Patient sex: M
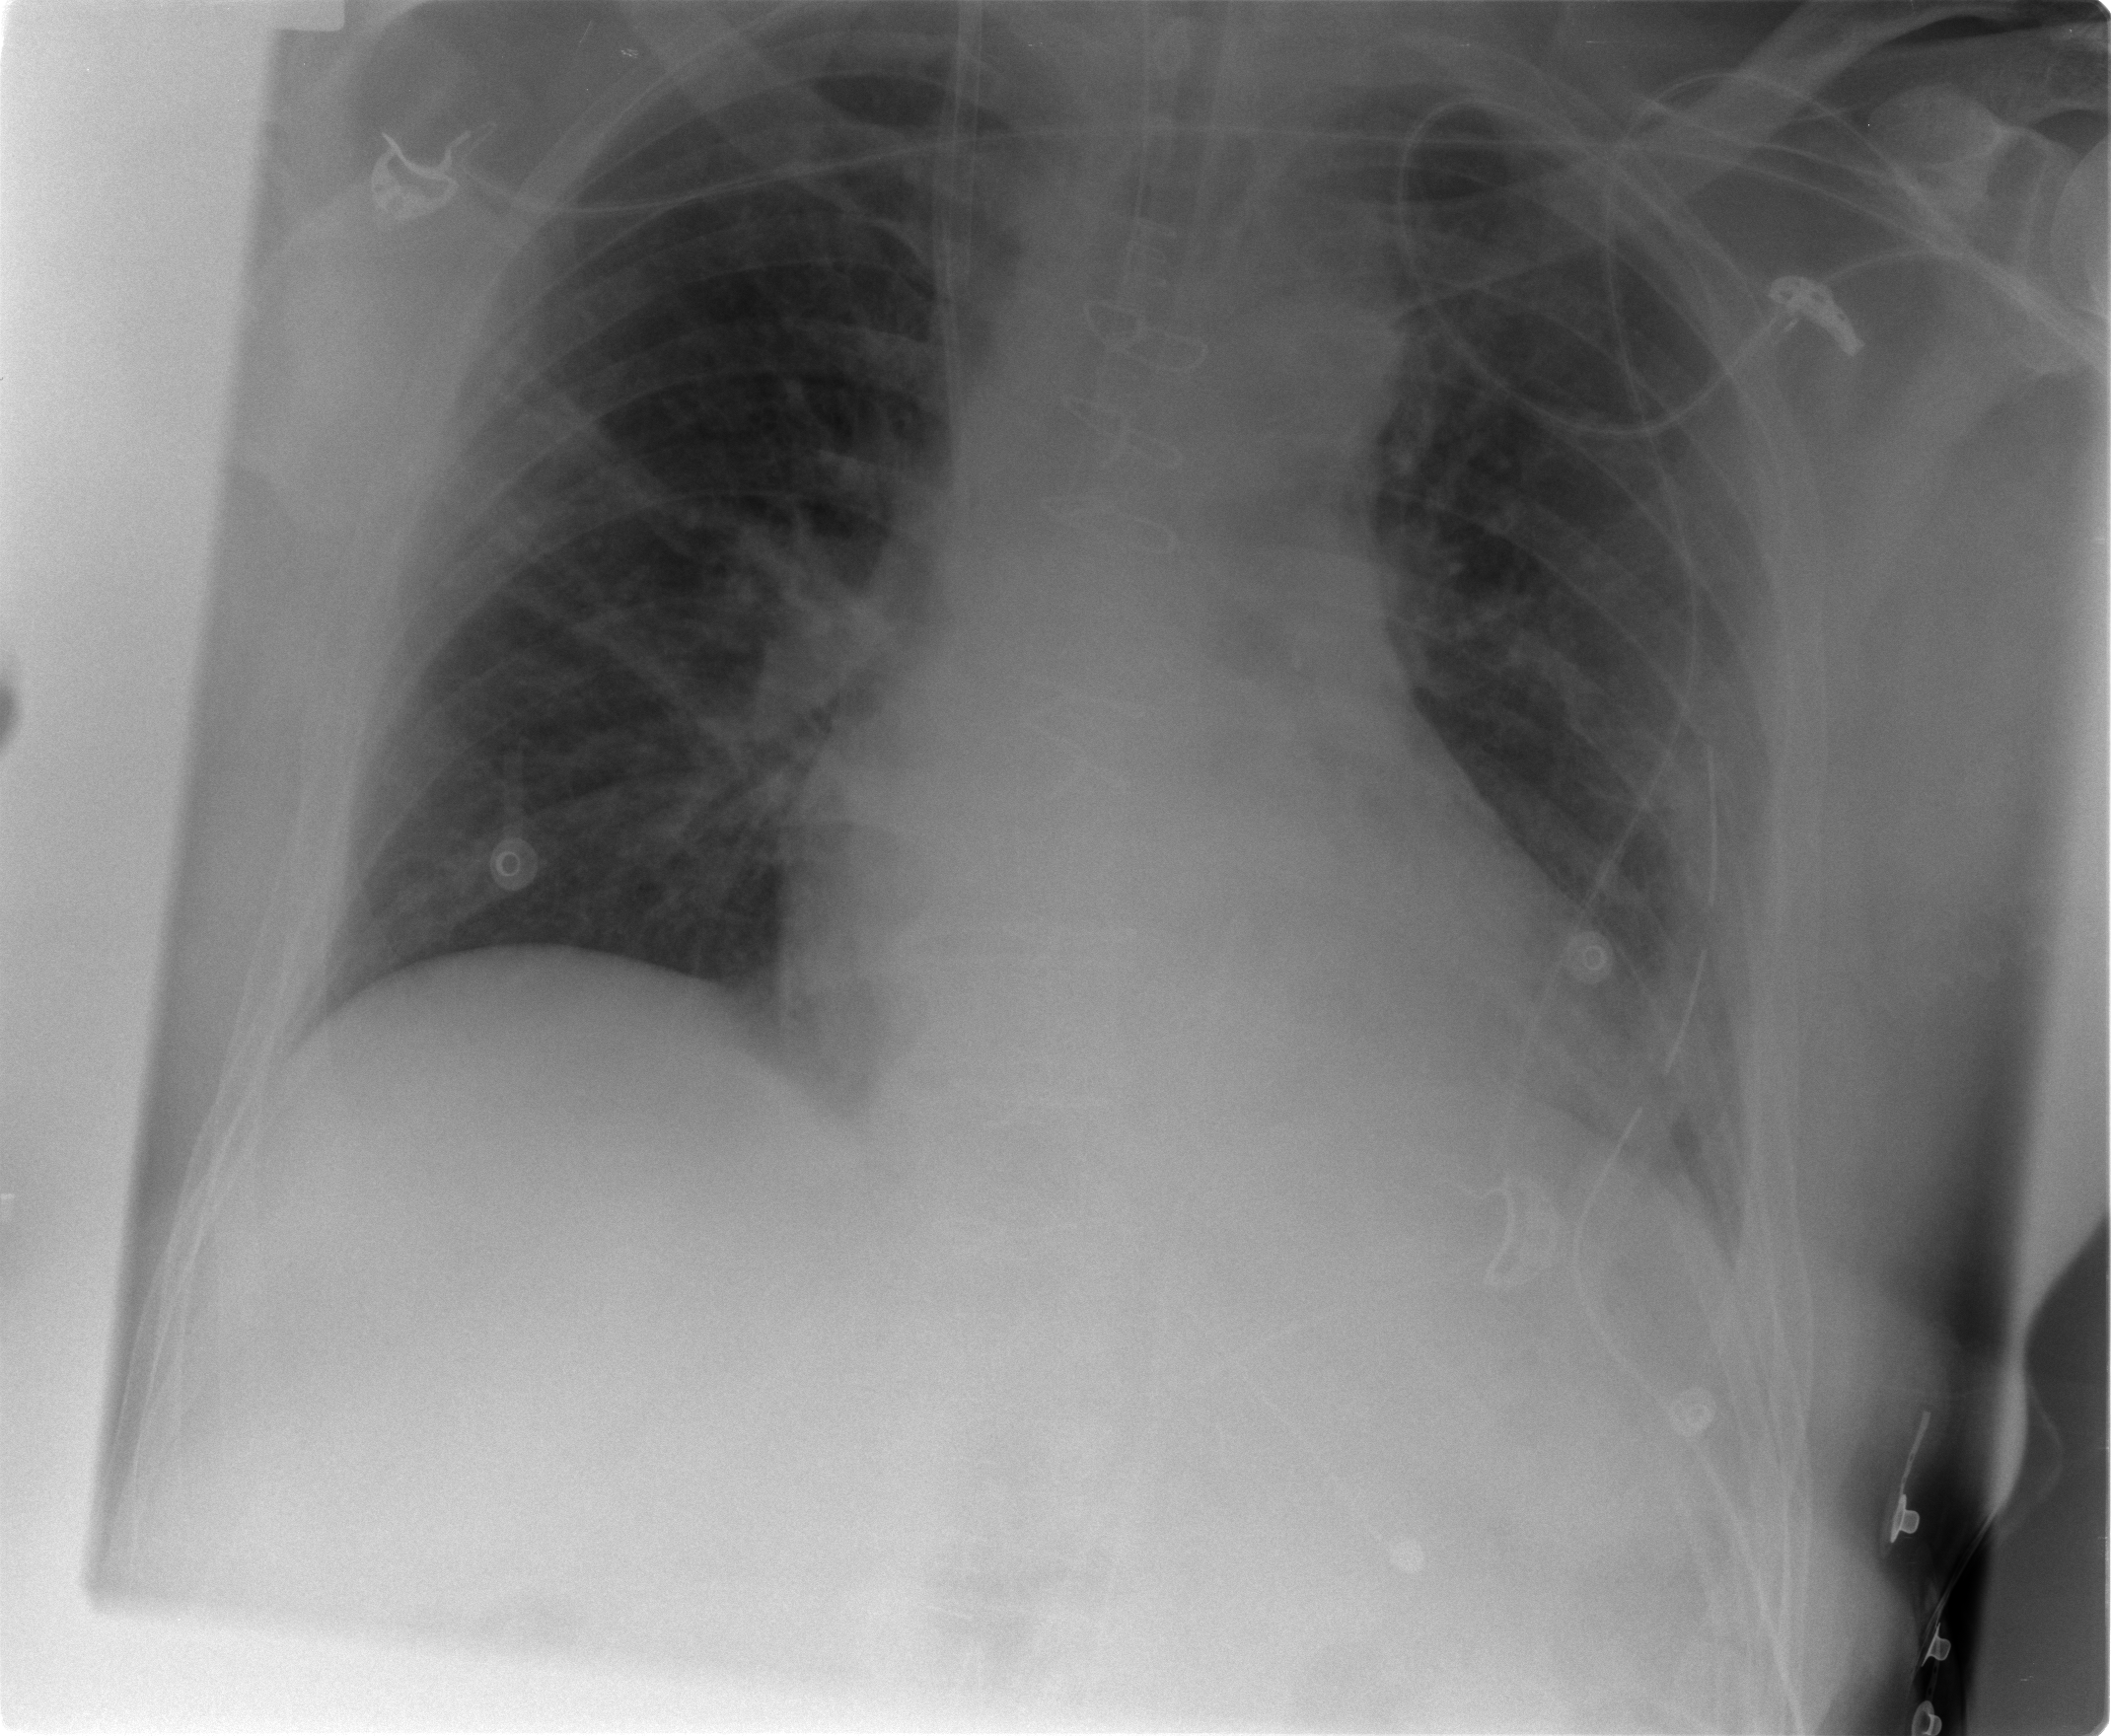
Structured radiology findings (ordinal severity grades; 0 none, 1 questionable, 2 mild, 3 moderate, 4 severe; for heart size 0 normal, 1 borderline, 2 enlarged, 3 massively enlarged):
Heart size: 2
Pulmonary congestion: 2
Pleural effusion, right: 0
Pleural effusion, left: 0
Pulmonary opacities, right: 0
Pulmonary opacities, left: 0
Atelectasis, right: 0
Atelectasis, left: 0